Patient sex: M
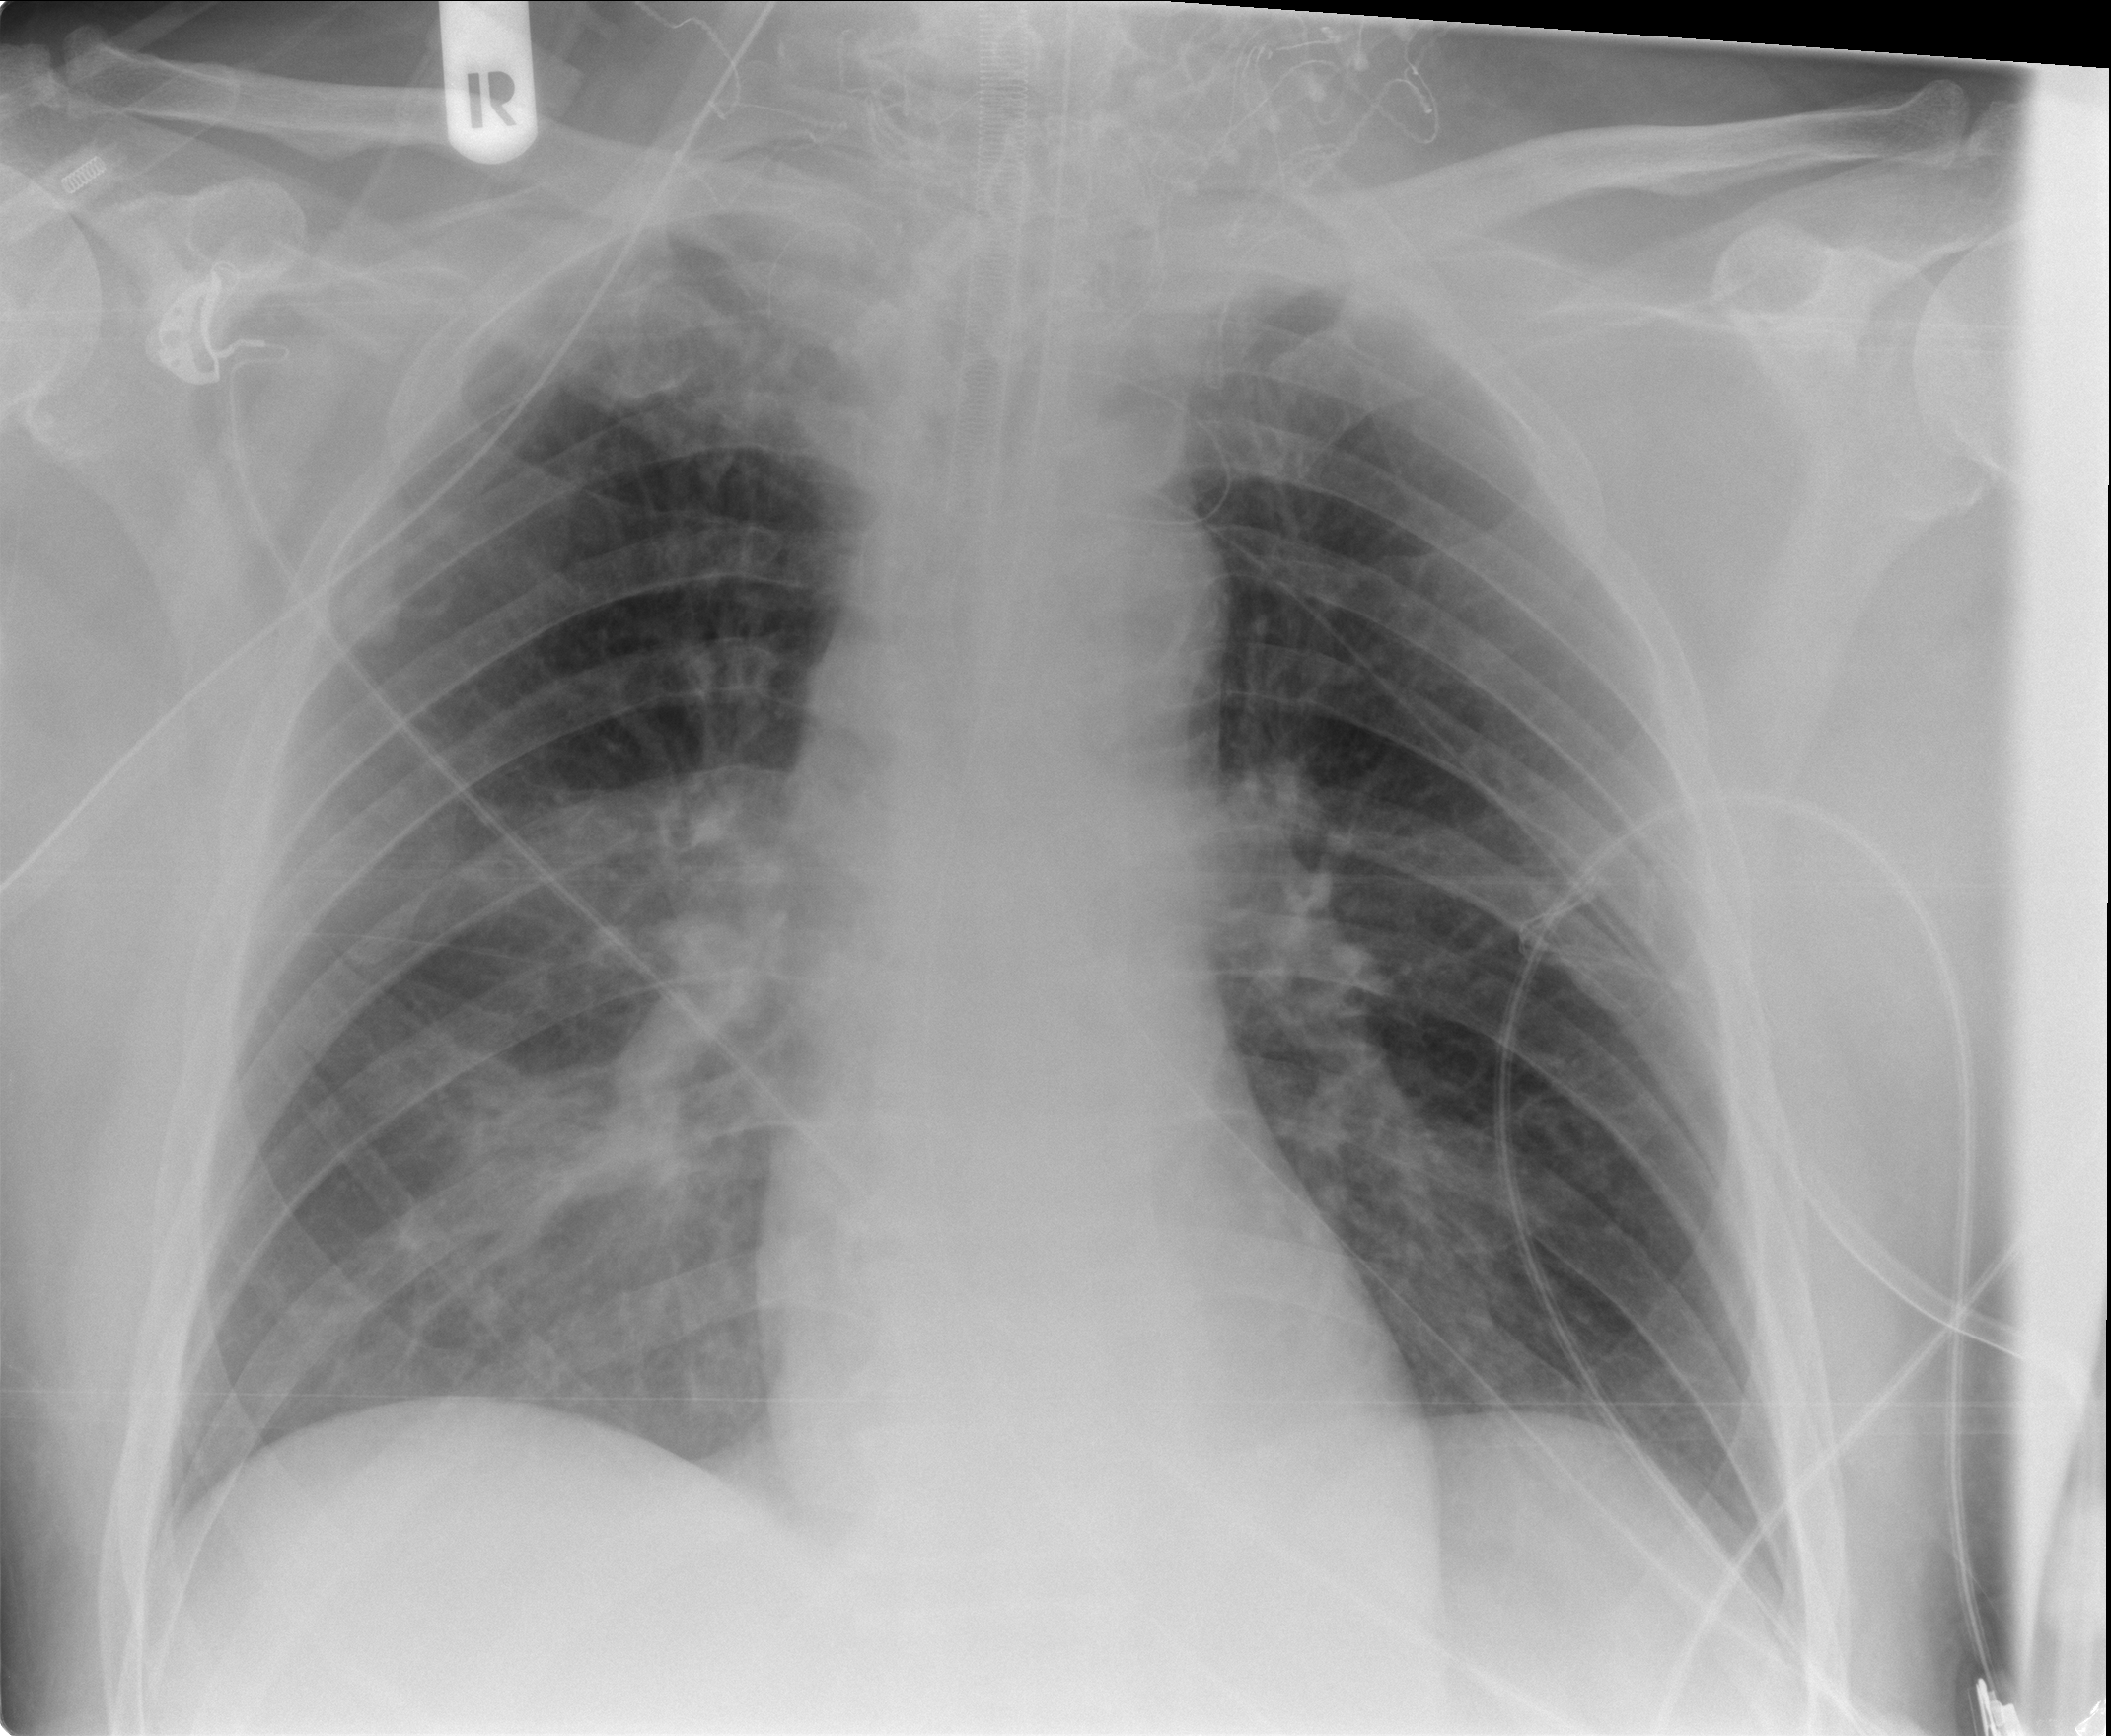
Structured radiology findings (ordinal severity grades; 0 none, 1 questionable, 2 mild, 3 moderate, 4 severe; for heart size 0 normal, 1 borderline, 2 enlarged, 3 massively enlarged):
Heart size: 0
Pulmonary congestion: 0
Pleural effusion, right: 0
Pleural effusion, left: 0
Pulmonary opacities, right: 2
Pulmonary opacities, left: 0
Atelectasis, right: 1
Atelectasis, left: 0